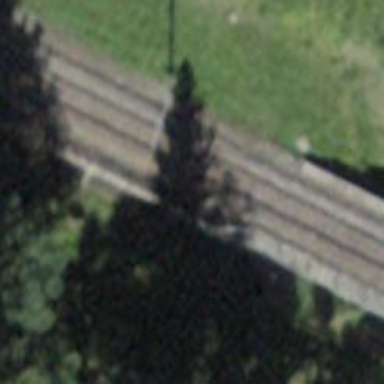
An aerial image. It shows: Narrow-gauge railway bridge with electrified contact line.